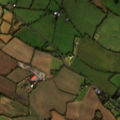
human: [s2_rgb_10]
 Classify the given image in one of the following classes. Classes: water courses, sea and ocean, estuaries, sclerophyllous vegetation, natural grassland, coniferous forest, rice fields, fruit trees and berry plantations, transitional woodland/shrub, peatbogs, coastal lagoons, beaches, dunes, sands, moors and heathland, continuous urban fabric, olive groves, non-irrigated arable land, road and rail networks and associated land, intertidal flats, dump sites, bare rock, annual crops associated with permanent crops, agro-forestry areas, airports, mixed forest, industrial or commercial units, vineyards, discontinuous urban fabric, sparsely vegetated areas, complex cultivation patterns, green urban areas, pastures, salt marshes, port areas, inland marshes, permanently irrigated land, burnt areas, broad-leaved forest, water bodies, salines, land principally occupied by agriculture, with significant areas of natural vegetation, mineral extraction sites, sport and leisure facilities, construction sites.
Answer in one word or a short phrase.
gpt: non-irrigated arable land, pastures